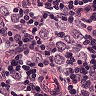
Metastatic tissue present: yes